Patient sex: M
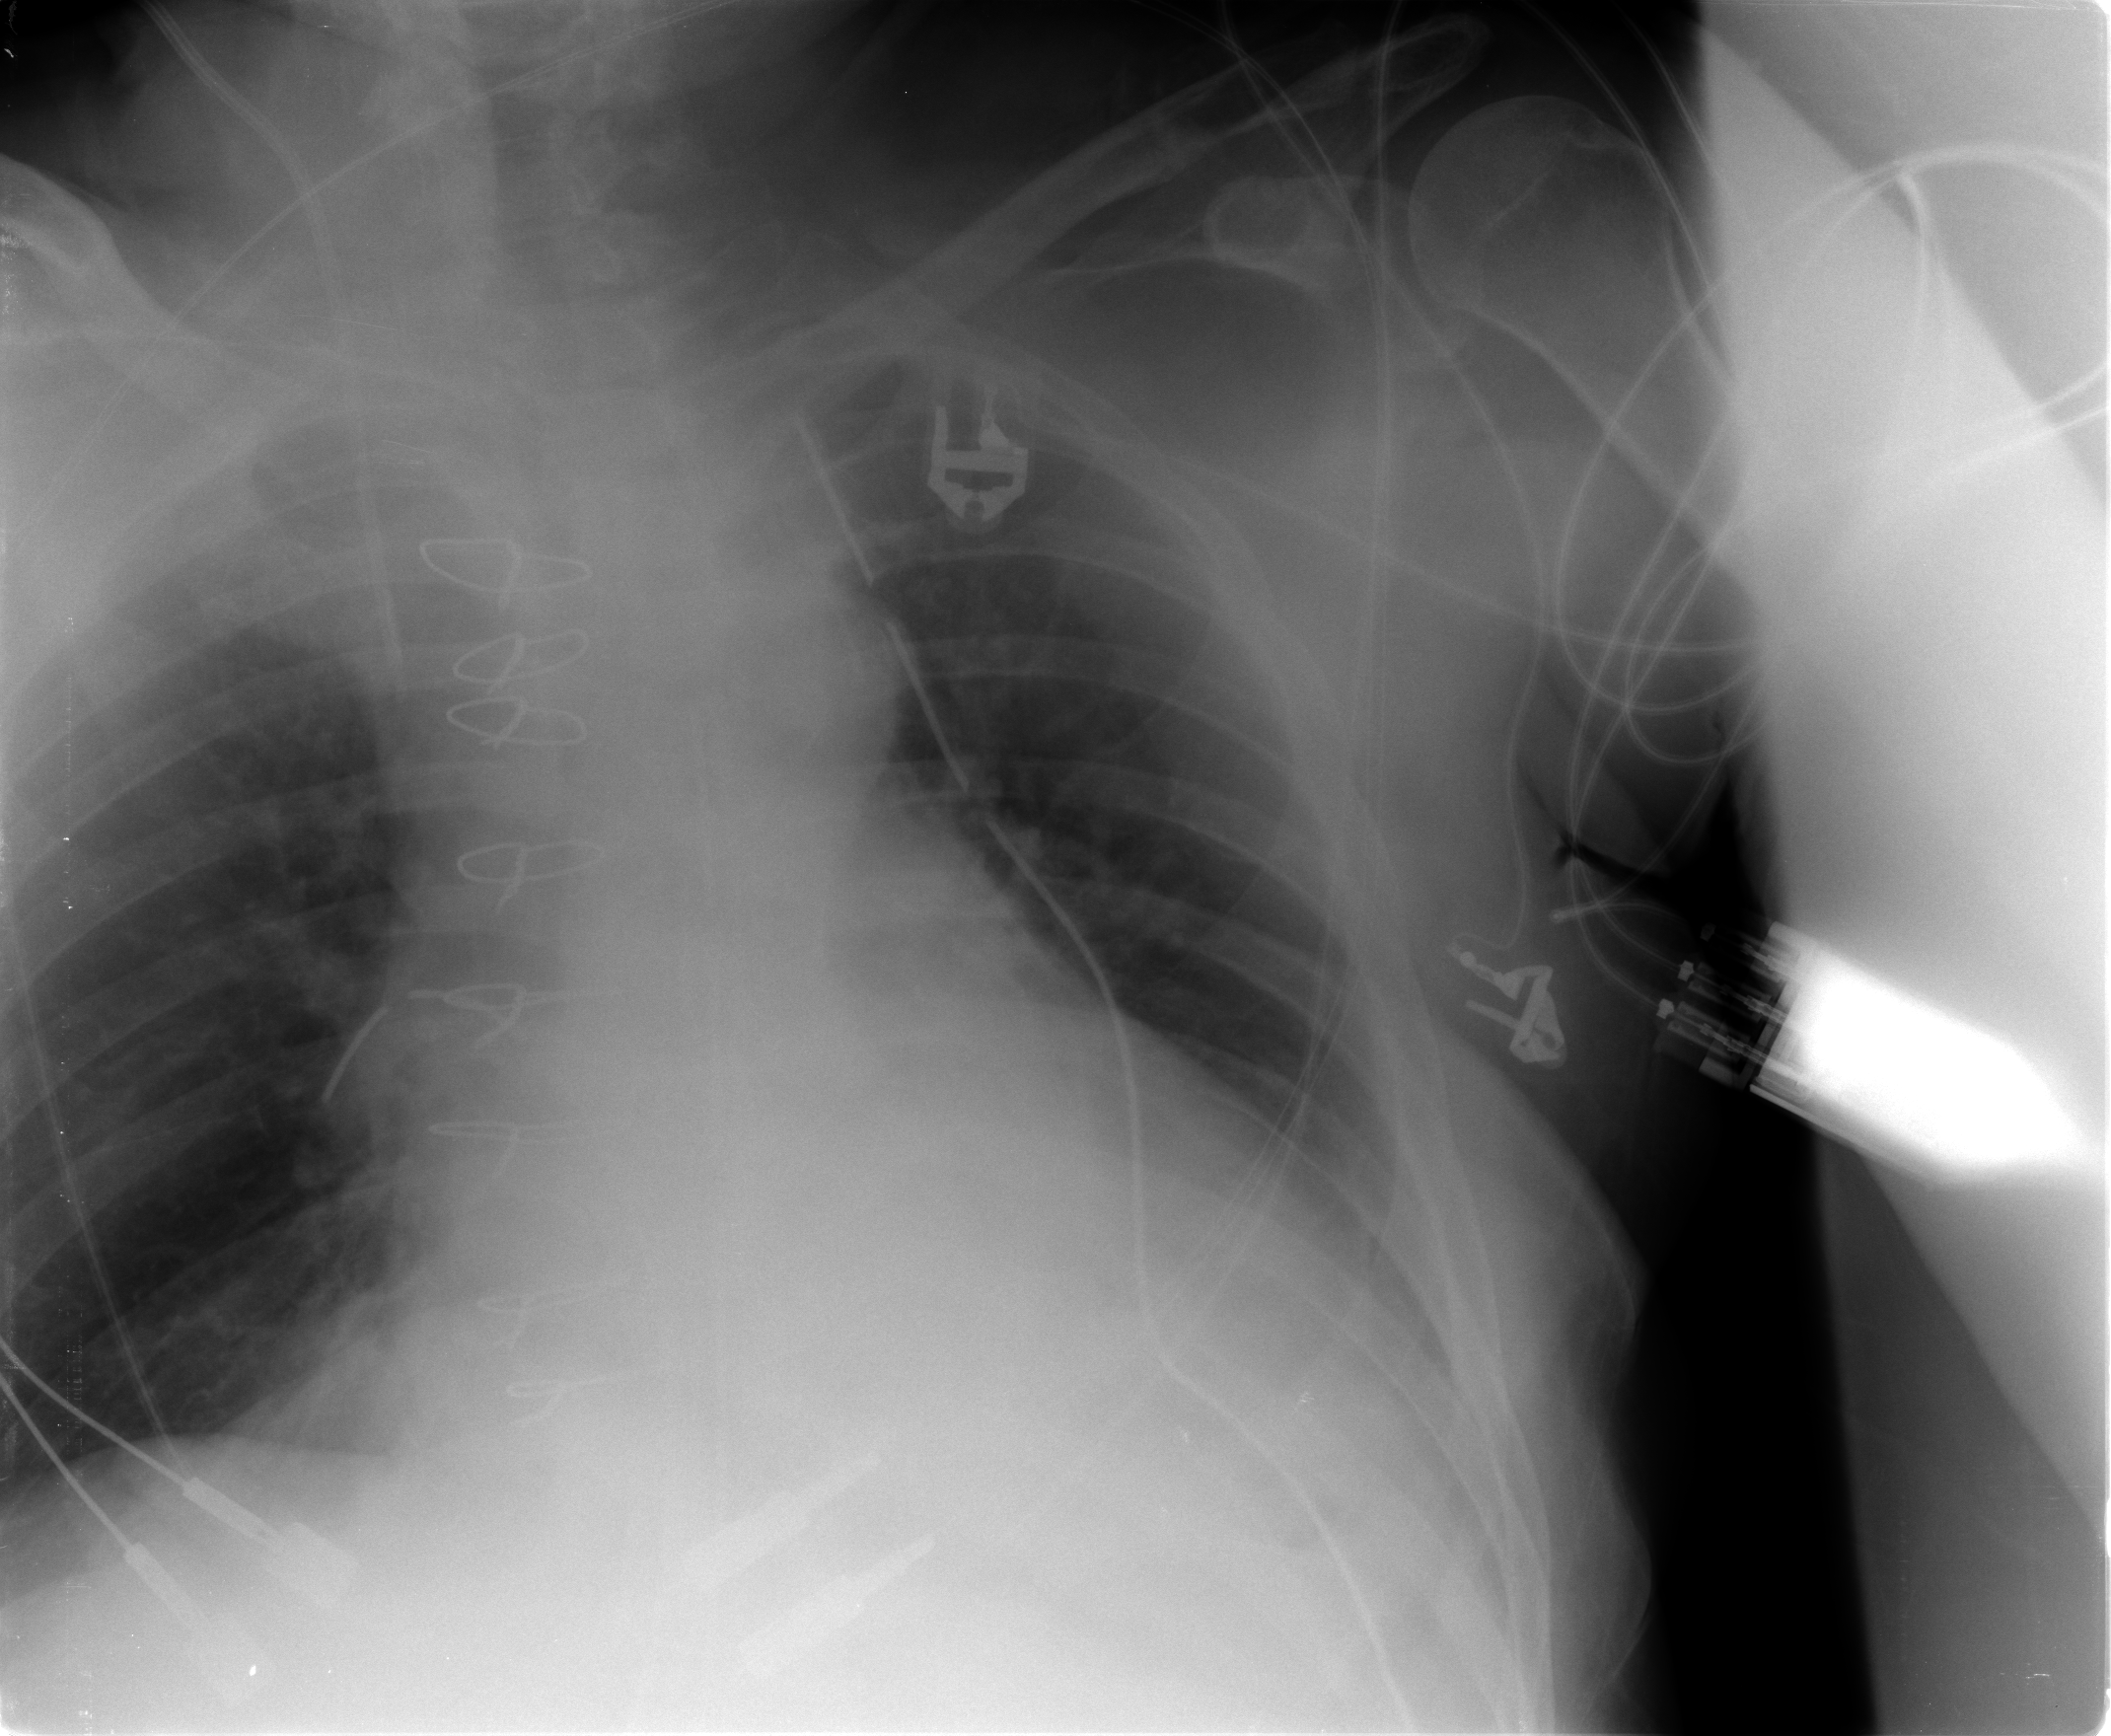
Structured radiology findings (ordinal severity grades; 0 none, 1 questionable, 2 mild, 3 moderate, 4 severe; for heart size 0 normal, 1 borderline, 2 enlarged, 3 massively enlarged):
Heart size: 1
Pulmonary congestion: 2
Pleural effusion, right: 0
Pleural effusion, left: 0
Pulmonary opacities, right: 0
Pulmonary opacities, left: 0
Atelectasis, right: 1
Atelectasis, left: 2